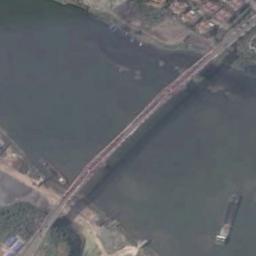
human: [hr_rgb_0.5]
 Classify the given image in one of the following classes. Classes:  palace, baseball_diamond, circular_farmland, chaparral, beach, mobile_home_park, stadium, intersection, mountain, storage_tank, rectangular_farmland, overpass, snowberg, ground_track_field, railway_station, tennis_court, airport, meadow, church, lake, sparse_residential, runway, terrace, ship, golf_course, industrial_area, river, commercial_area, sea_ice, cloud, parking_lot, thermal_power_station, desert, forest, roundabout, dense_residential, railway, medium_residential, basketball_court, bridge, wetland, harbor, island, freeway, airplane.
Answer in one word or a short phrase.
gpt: bridge